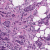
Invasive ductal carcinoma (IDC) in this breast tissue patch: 1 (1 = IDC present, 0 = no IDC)